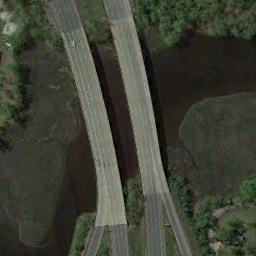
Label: bridge